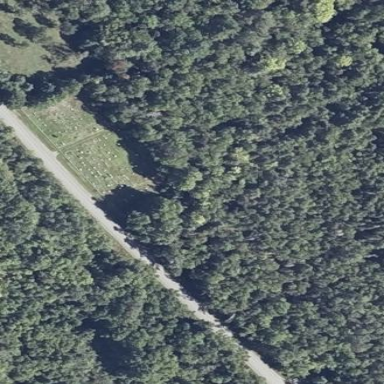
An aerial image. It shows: Graveyard area designated as cemetery.